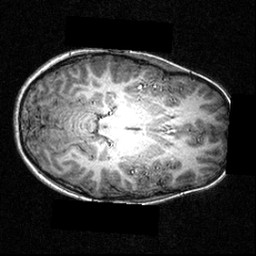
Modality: T1w
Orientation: axial
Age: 12
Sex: male
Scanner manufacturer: siemens
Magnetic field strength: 3.951 T
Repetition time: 1.5 s
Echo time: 0.00335 s